Question: Here is the structure of my sample addon:

Here is how I build my XPI file:
'''
cd my-addon
C:\Progra~1-Zipz.exe a -r -y -tzip ../my-addon.xpi *
'''
When I try to load the resulting xpi in Firefox, I get the following error:
>
What am I missing ?
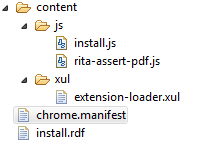
Answer: Something is wrong with your 'install.rdf' or 'chrome.manifest' or the '7z.exe' zip command isn't putting those files in the root of the resulting 'xpi' file, without being able to see the contents of the install.rdf or chrome.manifest though I am guessing the issue is in there, but double check the 'xpi' is being created properly too.